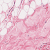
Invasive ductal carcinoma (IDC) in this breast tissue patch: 0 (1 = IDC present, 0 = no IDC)